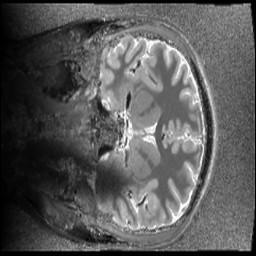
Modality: T1map
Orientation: coronal
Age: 20
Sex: male
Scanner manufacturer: siemens
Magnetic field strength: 6.98 T
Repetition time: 6 s
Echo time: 0.00283 s